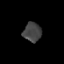
Tissue: prostate
Cell type: T cells
Senescence score: 0.3207
Nuclear area (px): 336
Mean DAPI intensity: 67.92